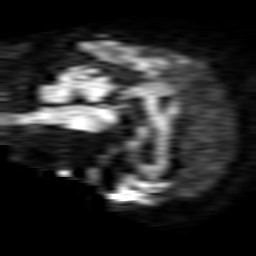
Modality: TRACE
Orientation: sagittal
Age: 85
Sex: female
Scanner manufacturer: philips
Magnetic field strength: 1.5 T
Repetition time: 4.81 s
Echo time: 0.07764 s